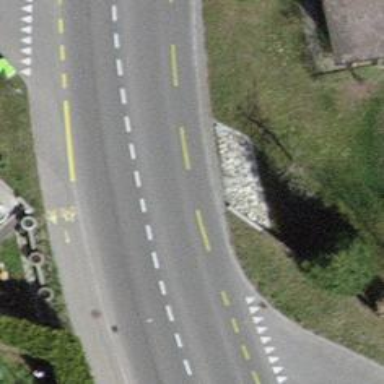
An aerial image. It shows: Secondary road with asphalt surface and lanes for cycling in both directions.